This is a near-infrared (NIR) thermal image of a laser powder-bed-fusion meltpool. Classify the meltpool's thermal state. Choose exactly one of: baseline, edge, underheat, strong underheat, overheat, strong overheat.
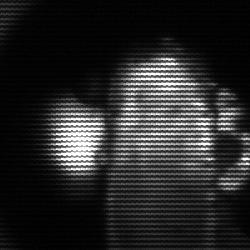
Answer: strong underheat